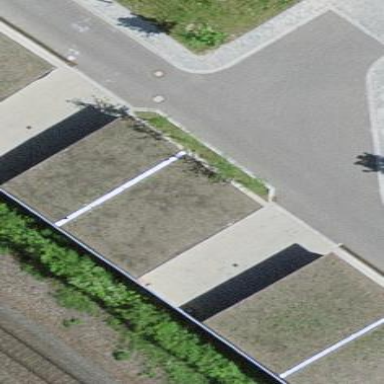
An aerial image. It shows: Carport building.